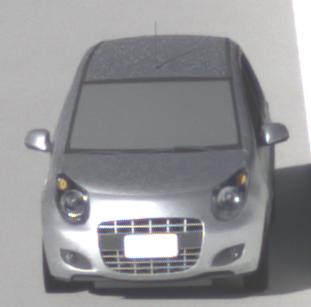
Make: Suzuki
Model: Alto 1.0
Detailed model: Alto (V)
Model produced from: 2011/02
Model produced until: 2011/03
Doors: 5
Color: white
Road condition: dry road
Daytime: morning or afternoon
Contrast: high contrast